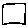
Label: square